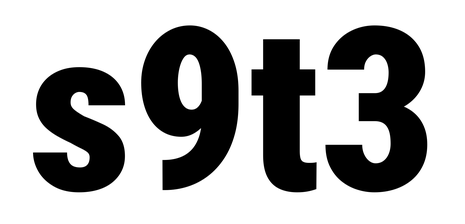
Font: Roboto_Condensed_Black